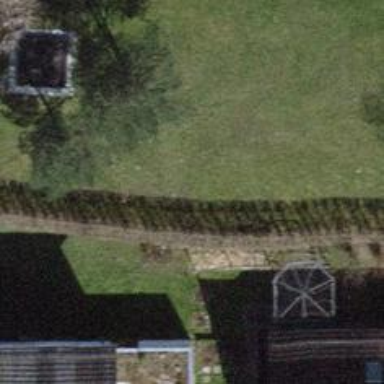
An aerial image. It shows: Hedge barrier.